Question: We can add project in PWA in two way : &
Project Web App can now include SharePoint task lists in the Project Center, to support a transition from lightweight project management to a more mature enterprise project management solution. As soon as a SharePoint task list is connected to Project Web App, users can view the task list as a project in a primarily read-only state. You can include SharePoint task list projects in reports, and the assignments in SharePoint task list projects are taken into consideration when reviewing resource availability.
As work on the tasks progresses, you may determine that the project would benefit from more the robust planning and tracking features in Project Web App. You can change the connected task list into an enterprise project, and it becomes editable in Project Web App and read-only on the SharePoint site where it originated.
Is there a more detail about SharePoint task lists VS. Enterprise project ?
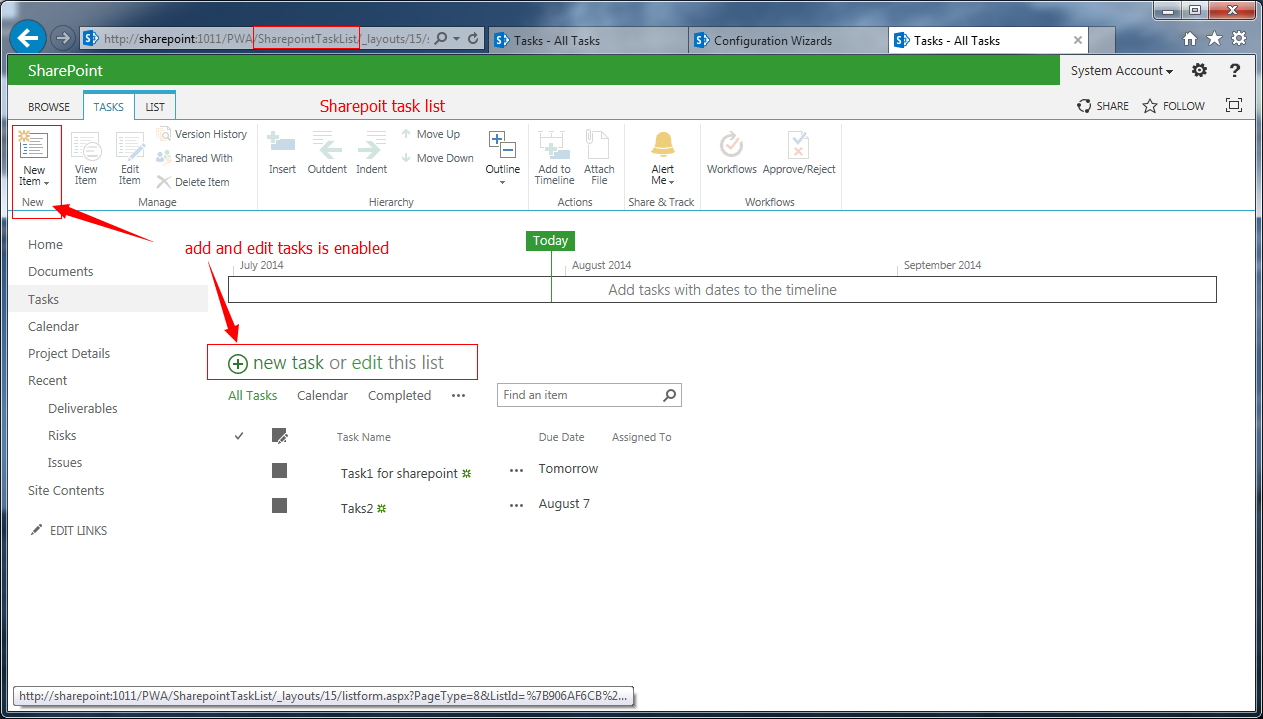
Answer: All I can find is <URL> which says "Doing so provides additional features, such as timesheets and workflow"